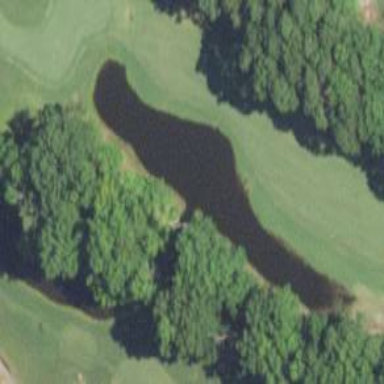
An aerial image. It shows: Water hazard on golf course. The hazard is natural water feature.